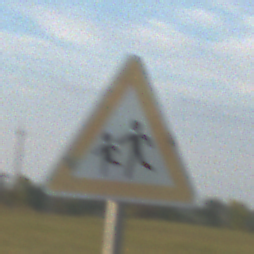
Verkehrszeichen: KinderRechts
Umgebung: Outdoor, Nature
Tageszeit: SunriseSunset
Wetter: PartlyCloudy
Licht: Natural
Jahreszeit: NotSpecified
Kontrast: MediumContrast